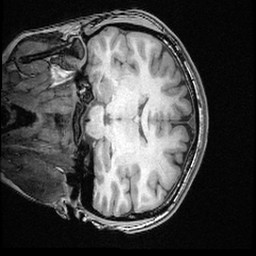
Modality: T1w
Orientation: coronal
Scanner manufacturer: ge
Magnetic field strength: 3 T
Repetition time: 0.008572 s
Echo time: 0.003384 s